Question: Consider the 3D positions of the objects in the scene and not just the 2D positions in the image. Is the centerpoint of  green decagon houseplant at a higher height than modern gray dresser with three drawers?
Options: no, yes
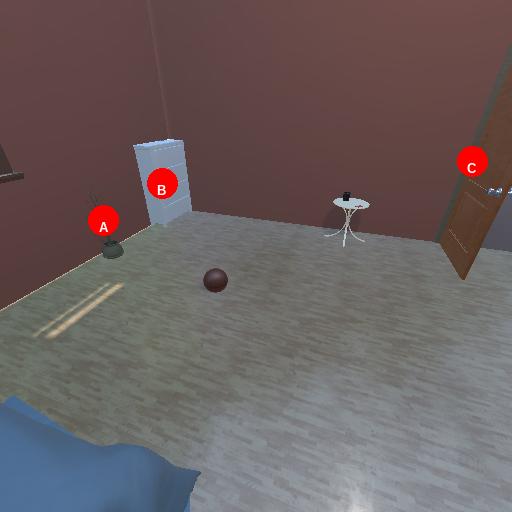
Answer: no